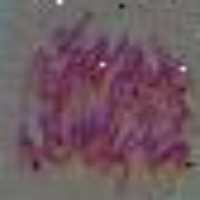
Label: metaphase